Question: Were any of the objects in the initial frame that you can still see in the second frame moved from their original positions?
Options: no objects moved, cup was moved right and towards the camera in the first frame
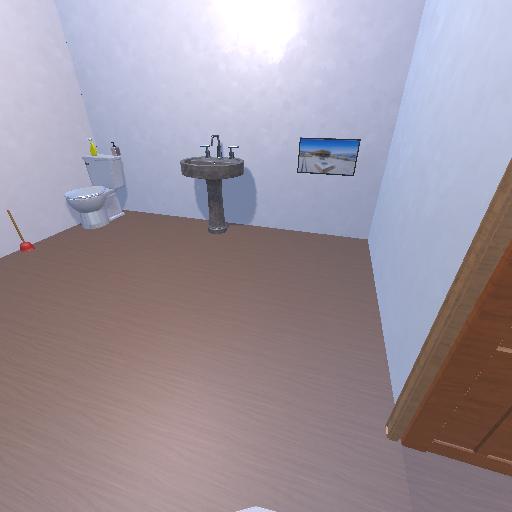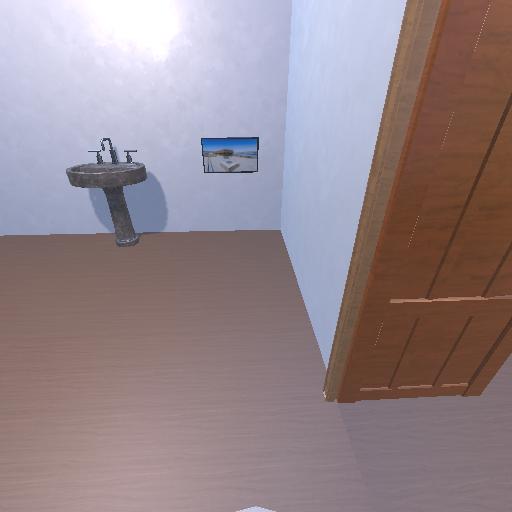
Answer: no objects moved